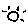
Label: sun